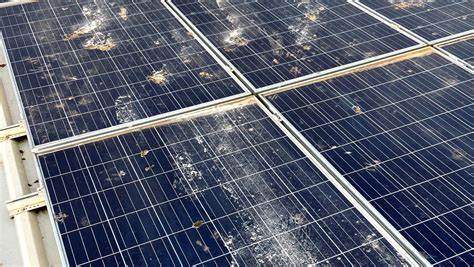
Label: Bird-drop